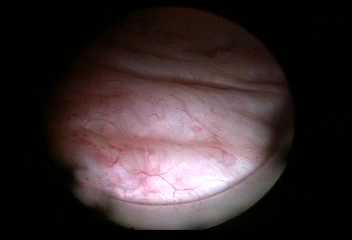
Modality: WLC
Class: Normal mucosa
Bladder cancer association: No